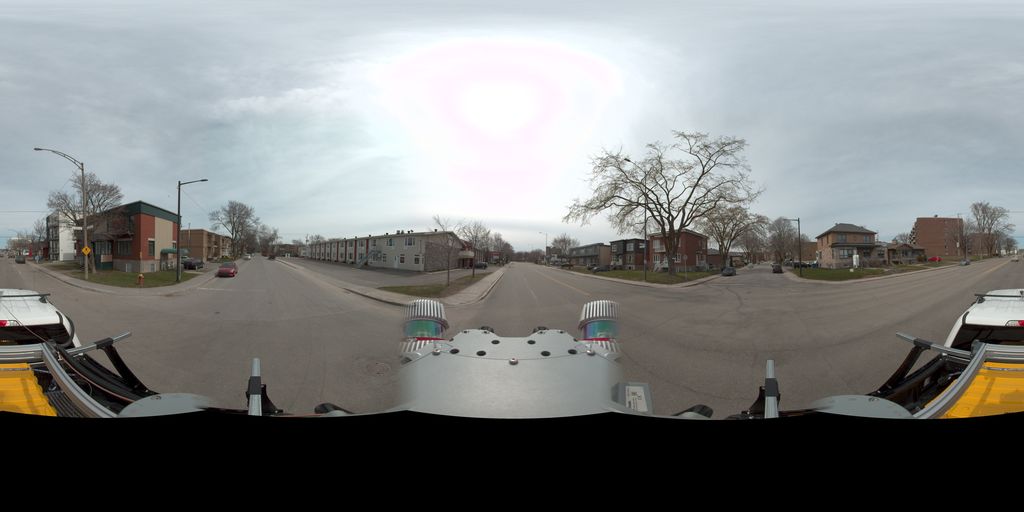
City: quebec_city